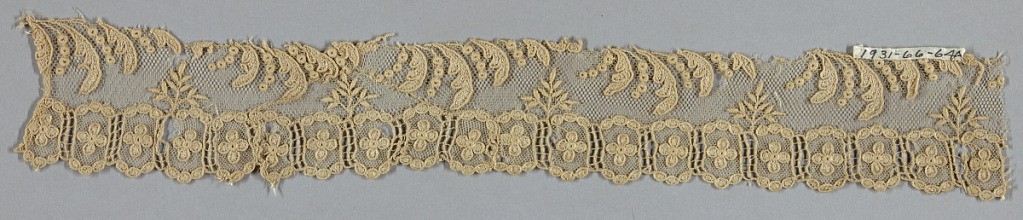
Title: Fragment
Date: ca. 1890
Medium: cotton Technique: machine made
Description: Beige imitation Alençon. Ornamental strip made up of small pieces of lace, for the center a stem with leaves with a border on either side in design of four-petaled flower in compartments.